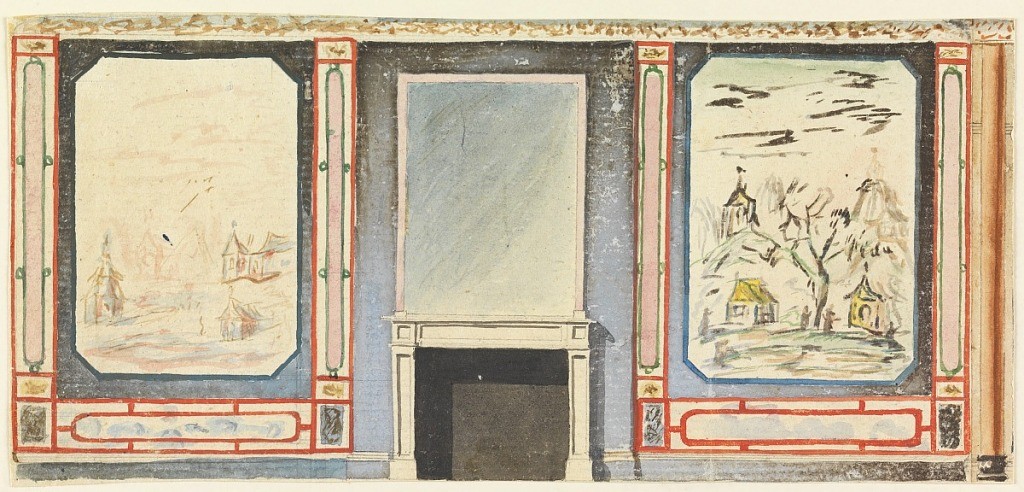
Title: Design for a Chimneypiece, Wall with Chinoiserie Landscape, possibly for Library, Royal Pavilion, Brighton
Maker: Frederick Crace, English, 1779–1859
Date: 1802
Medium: Brush and watercolor, graphite on paper
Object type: Drawing
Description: Elevation of a wall, with a fireplace at center, and walls to left and right containing large painted panels of Chinese scenes.